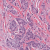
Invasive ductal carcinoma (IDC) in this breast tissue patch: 1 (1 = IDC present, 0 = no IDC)